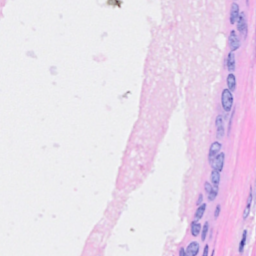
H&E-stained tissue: Breast